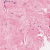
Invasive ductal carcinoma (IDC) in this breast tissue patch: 0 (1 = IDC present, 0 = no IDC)